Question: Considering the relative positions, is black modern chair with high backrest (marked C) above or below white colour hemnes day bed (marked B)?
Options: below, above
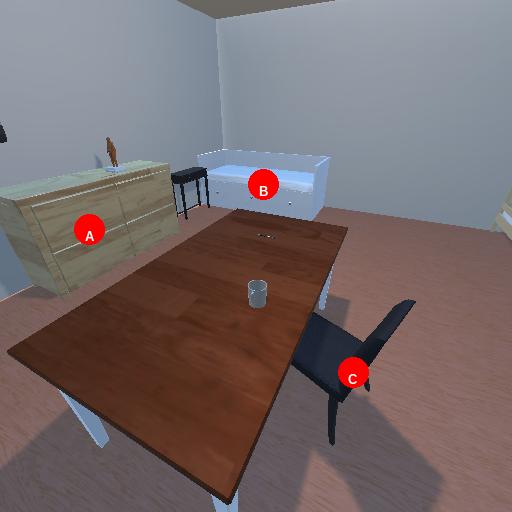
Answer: below